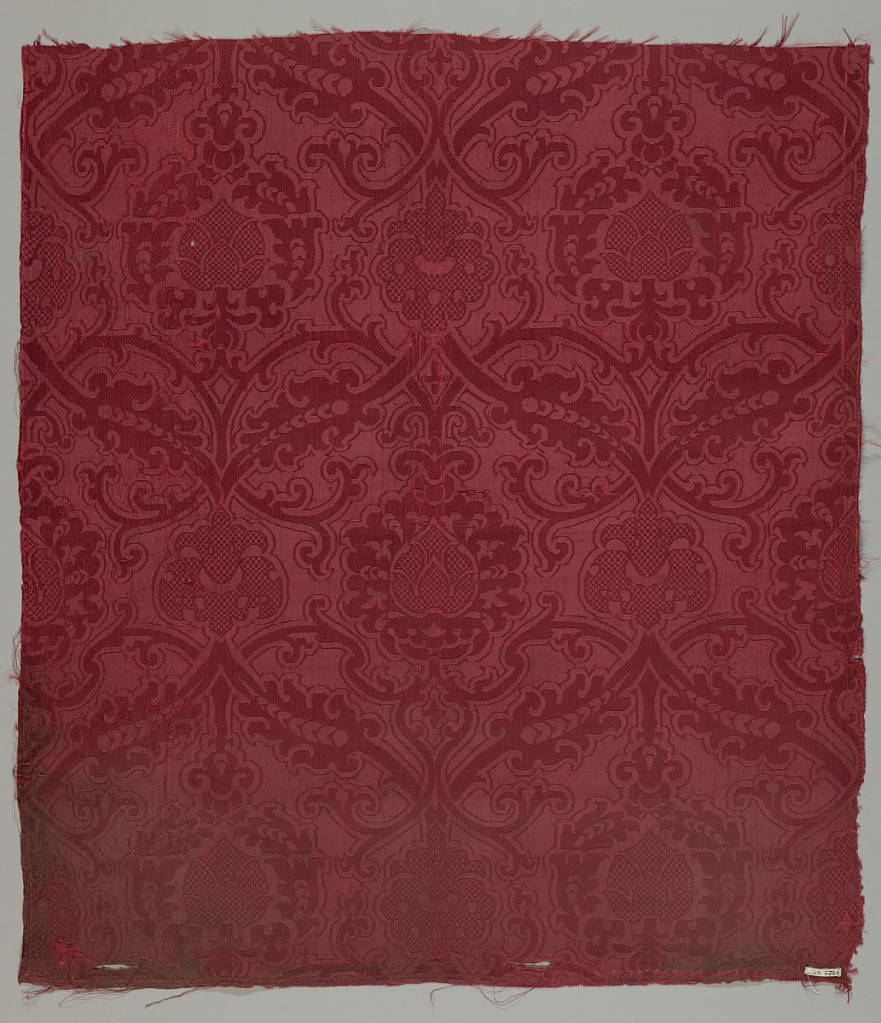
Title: Fragment
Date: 17th century
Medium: Medium; silk Technique: 4&1 satin damask
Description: Scrolling pattern of leaves and cartouches in red damask.